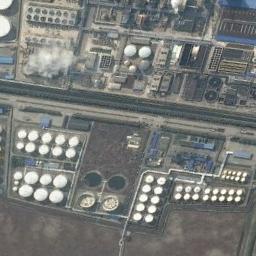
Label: storage_tank